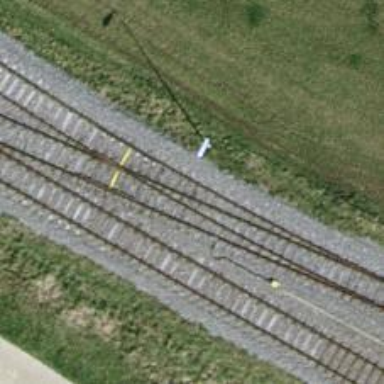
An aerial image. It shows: Single railway spur track.